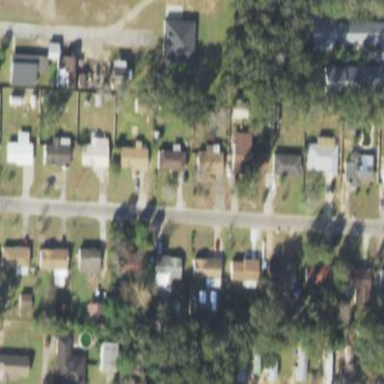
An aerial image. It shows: Single-family residential area.